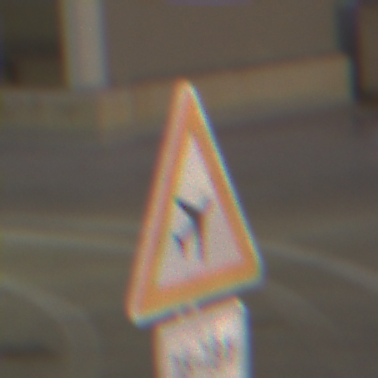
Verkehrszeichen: FlugbetriebLinks
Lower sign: ZeitangabenOhneBeschraenkungAufWochentage1
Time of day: SunriseSunset
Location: Outdoor (Urban)
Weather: PartlyCloudy
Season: NotSpecified
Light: Artificial